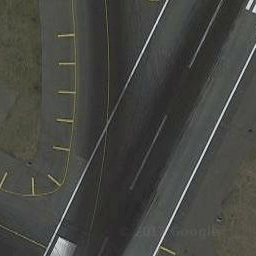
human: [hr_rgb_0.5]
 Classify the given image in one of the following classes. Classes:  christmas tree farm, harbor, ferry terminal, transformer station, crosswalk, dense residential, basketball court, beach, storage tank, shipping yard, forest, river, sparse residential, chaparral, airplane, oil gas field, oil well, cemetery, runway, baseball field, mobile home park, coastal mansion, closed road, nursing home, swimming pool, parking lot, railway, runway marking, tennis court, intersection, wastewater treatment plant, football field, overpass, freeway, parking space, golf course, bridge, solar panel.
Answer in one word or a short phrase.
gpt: runway